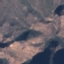
Land use / land cover: HerbaceousVegetation